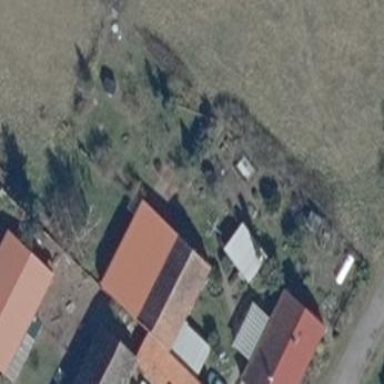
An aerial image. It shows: Simple house.